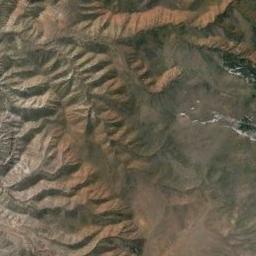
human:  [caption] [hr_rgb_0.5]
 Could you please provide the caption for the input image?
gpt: The mountains are winding and undulating .

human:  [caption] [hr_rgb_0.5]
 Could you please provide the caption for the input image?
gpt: The mountains are completely covered by vegetation .

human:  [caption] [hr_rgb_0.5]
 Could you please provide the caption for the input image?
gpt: The mountain is consist of half of black soil and half of yellow soil .

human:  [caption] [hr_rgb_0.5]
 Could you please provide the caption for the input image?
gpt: The folded mountain consists of a number of ridges and valleys and its rocks are brown .

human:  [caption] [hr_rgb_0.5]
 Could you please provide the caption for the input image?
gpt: There are some ridges on the brown mountain .